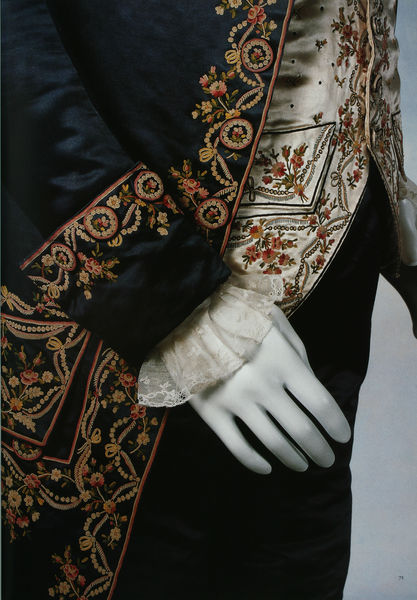
Titel: Herrenanzug (Habit à la francaise) - Detail
Standort: Kyoto (Japan)
Institution: Kyoto Costume Institute
Schlagwörter: blau, blätter, dunkel, hand, mann, schatten, weiß, grün, ocker, ausschnitt, blume, blumen, bunt, finger, handschuh, kleid, licht, marmor, orange, schmuck, schwarz, blüte, blüten, rot, beige, mode, muster, ornament, rock, anzug, hose, jacke, arm, barock, falten, kleidung, samt, spitze, stehen, ärmel, bestickt, figur, gewand, gold, kostüm, mantel, stickerei, adel, blatt, pflanzen, borte, knopf, rokoko, seide, kreis, skulptur, schärpe, japan, farbe, könig, frack, bordüre, dunkelblau, detail, floral, ornamente, verzierung, rüsche, rüschen, knöpfe, transparent, gehrock, knopfleiste, naht, weste, geschlossen, foto, fotografie, kante, offen, kreise, manschette, tasche, brokat, fürst, puppe, girlanden, photo, männlich, farbfoto, hüfte, manteltasche, museum, hans, stickereien, zier, taschen, verzierungen, glieder, ornat, jaket, jackentasche, costume, apparat, nähte, spitzenbesatz, detai, schaufensterpuppe, kyoto, pailletten, gant, westentasche, wester, bestickung, justaucorps, aufgenäht, ba<rock, böüte, krese, blau#, zierschmuck, blumenornamente